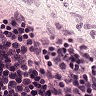
Metastatic tissue present: no